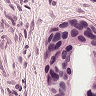
Metastatic tissue present: yes